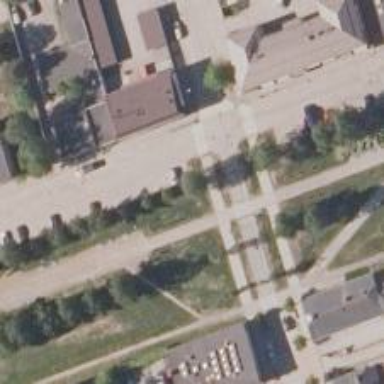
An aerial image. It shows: Asphalt cycleway with zebra crossing.